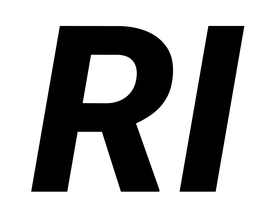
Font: Roboto-Italic_ExtraBold_Italic